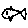
Label: fish